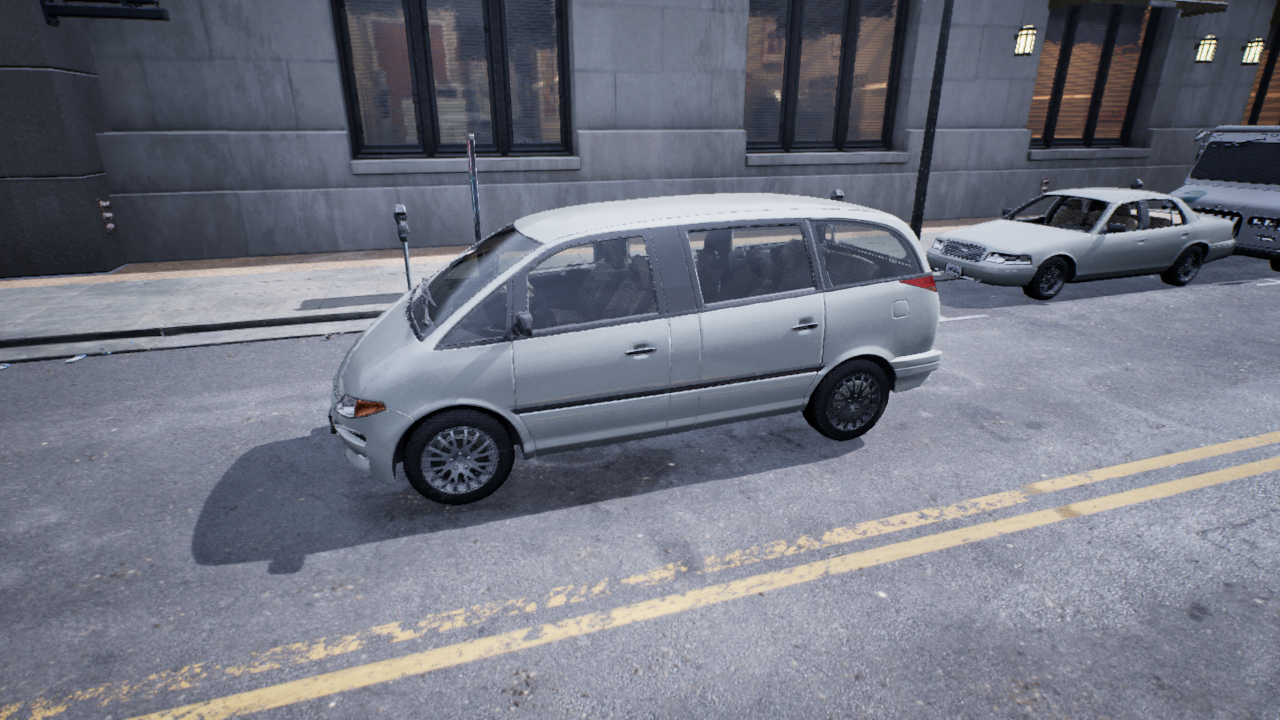
Venue: downtown
Lighting: overcast
Vehicle rig: minivan